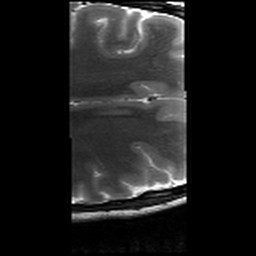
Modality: T2w
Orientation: axial
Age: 22
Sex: female
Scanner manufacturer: siemens
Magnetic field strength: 3 T
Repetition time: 8.02 s
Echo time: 0.08 s